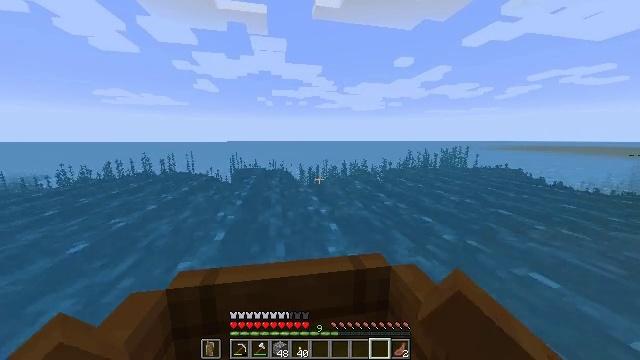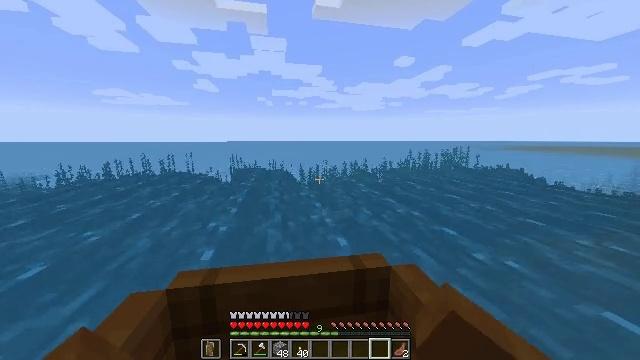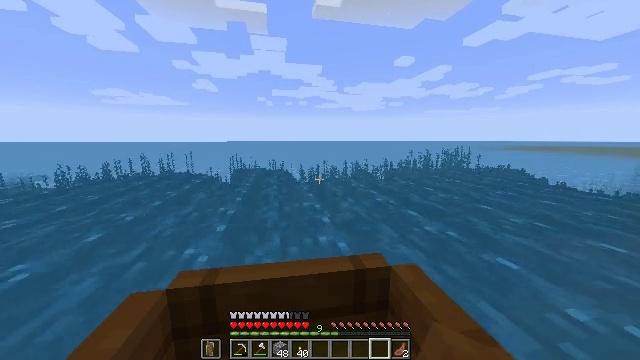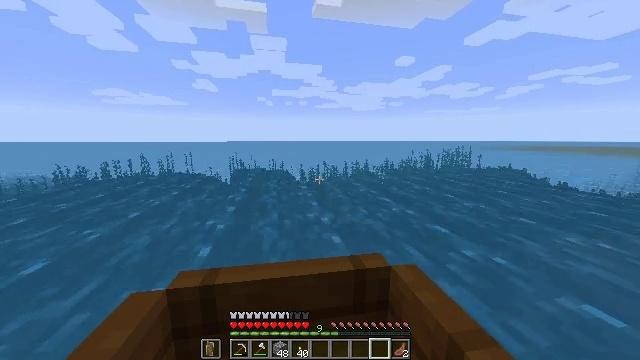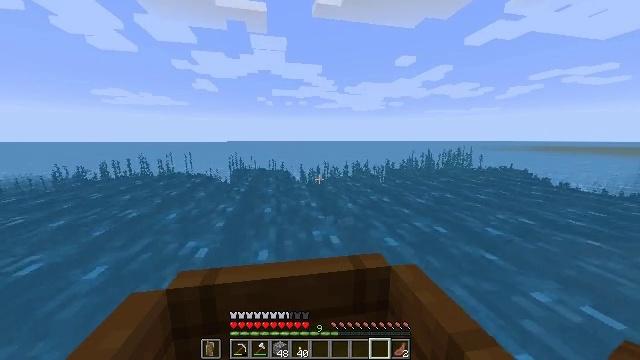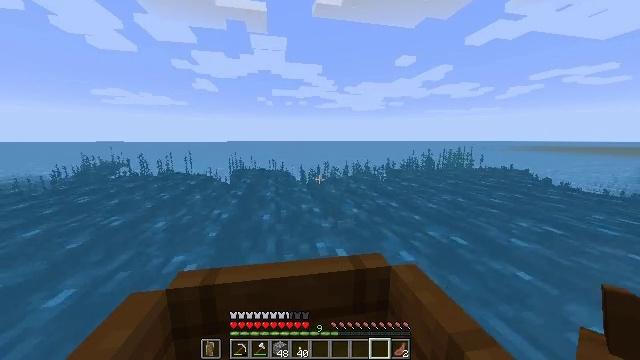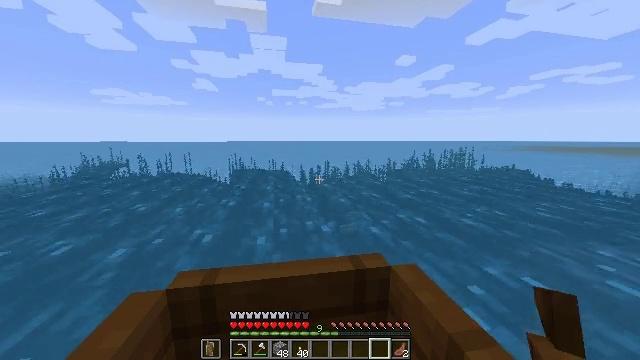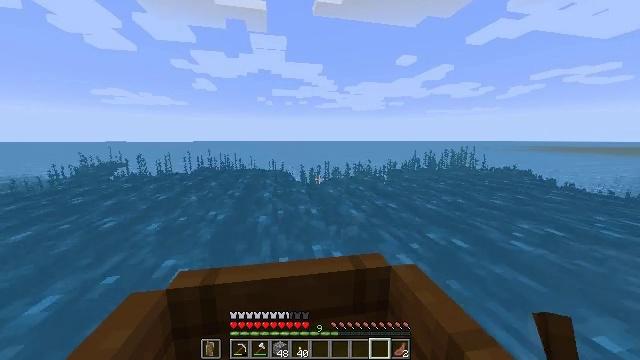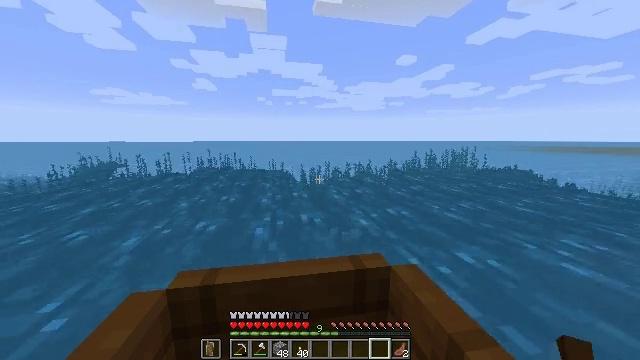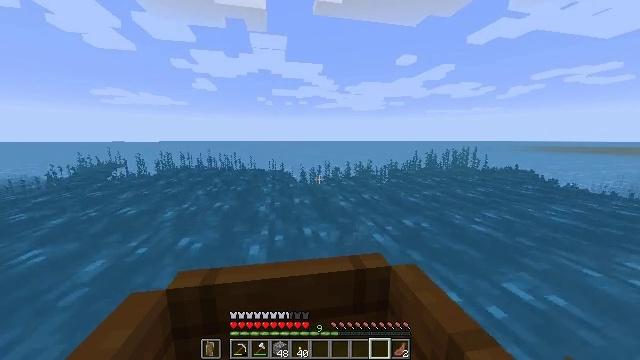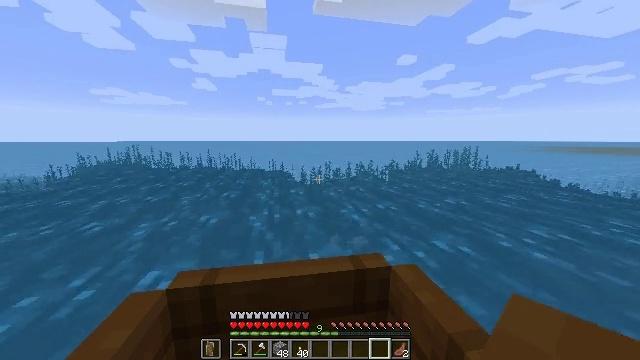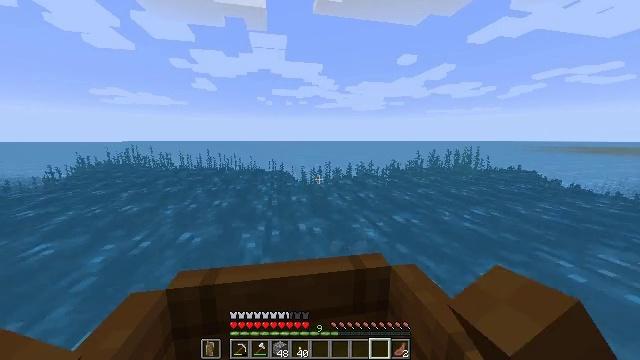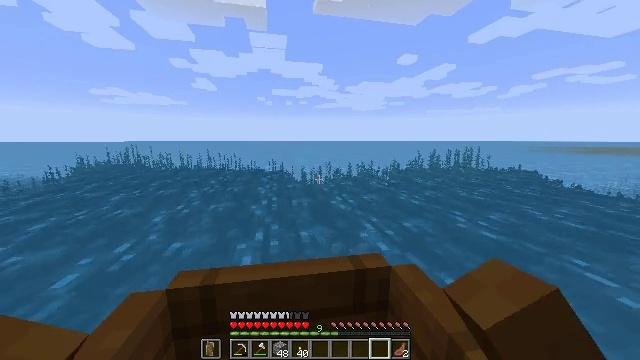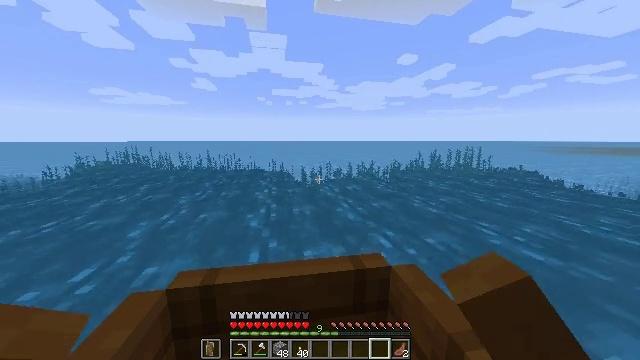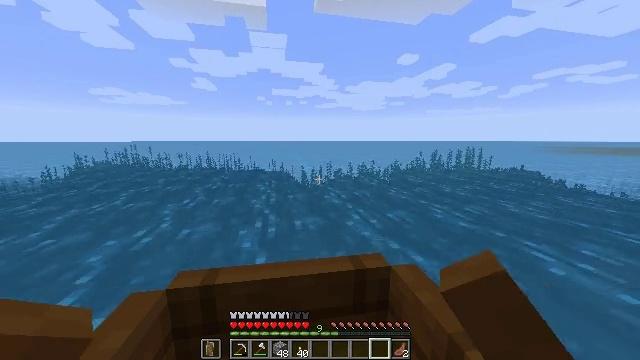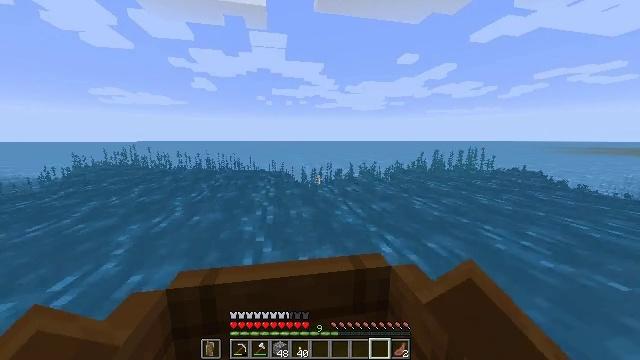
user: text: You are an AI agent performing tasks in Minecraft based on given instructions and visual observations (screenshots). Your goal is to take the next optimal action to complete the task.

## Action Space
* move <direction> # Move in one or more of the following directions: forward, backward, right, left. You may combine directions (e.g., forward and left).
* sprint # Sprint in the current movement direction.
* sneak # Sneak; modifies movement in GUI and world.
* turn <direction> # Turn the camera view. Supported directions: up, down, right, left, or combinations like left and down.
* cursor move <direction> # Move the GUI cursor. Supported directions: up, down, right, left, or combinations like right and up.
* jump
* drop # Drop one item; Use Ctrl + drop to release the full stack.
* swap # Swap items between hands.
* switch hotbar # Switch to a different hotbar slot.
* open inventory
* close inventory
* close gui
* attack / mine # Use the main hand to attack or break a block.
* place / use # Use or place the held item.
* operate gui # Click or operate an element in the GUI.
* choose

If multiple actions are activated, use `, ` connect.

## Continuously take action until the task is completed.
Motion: motion action
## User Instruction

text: Gather kelp plant by attacking it underwater.
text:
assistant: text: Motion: move forward, sprint
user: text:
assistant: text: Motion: move forward, sprint
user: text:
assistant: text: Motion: move forward, sprint
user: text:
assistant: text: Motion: move forward, sprint
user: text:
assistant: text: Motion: move forward, sprint
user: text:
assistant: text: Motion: move forward, sprint
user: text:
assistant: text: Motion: move forward, sprint
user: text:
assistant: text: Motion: move forward, sprint
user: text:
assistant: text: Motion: move forward, sprint
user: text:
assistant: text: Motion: move forward, sprint
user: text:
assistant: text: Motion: move forward, sprint
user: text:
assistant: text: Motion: move forward, sprint
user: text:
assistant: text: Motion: move forward, sprint
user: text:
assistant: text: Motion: move forward, sprint
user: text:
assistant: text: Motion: move forward, sprint
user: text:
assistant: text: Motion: move forward, sprint
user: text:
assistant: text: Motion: move forward, sprint
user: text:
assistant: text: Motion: move forward, sprint
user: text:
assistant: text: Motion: move forward, sprint
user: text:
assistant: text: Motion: move forward, sprint
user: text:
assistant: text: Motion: move forward, sprint
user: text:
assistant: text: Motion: move forward, sprint
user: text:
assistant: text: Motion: move forward, sprint
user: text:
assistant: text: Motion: move forward, sprint
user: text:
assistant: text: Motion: move forward, sprint
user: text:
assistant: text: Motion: move forward, sprint
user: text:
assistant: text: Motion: move forward, sprint
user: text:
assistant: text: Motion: move forward, sprint
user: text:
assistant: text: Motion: move forward, sprint
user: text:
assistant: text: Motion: move forward, sprint